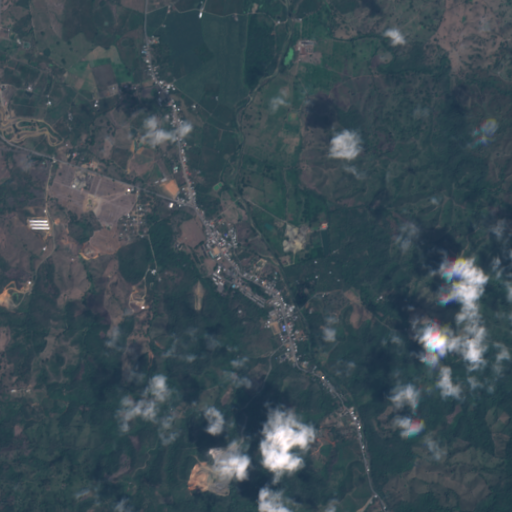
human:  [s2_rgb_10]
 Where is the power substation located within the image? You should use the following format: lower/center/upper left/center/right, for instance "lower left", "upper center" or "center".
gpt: The power substation is located in the upper left of the image.
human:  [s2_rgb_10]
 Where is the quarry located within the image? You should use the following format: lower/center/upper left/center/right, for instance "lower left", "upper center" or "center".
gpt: The quarry is located in the lower center of the image.
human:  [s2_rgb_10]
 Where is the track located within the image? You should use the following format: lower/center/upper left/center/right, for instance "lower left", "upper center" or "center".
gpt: There is no track in the image.